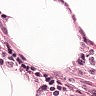
Metastatic tissue present: no